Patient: sex M, age 57
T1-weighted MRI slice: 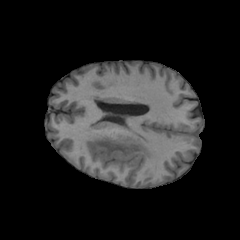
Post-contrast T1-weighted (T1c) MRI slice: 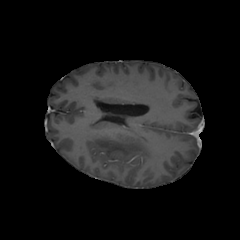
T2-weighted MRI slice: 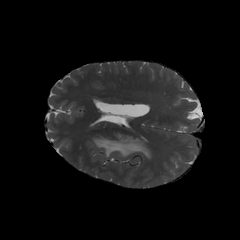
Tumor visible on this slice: yes
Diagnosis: Glioblastoma, IDH-wildtype
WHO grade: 4